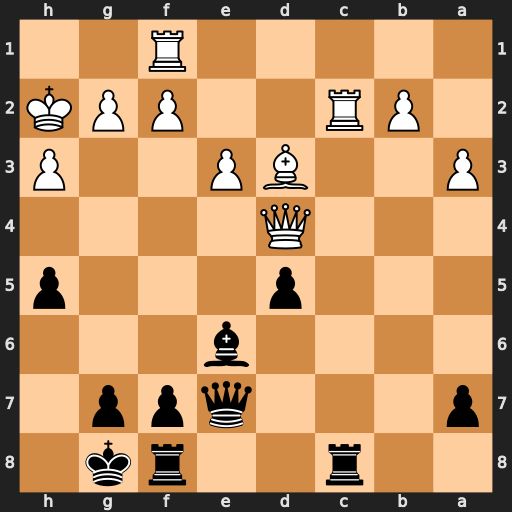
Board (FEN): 2r2rk1/p3qpp1/4b3/3p3p/3Q4/P2BP2P/1PR2PPK/5R2
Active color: b
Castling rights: -
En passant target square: -
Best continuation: Rxc2 Bxc2 Qc7+ Kg1 Qxc2